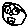
Label: smiley face